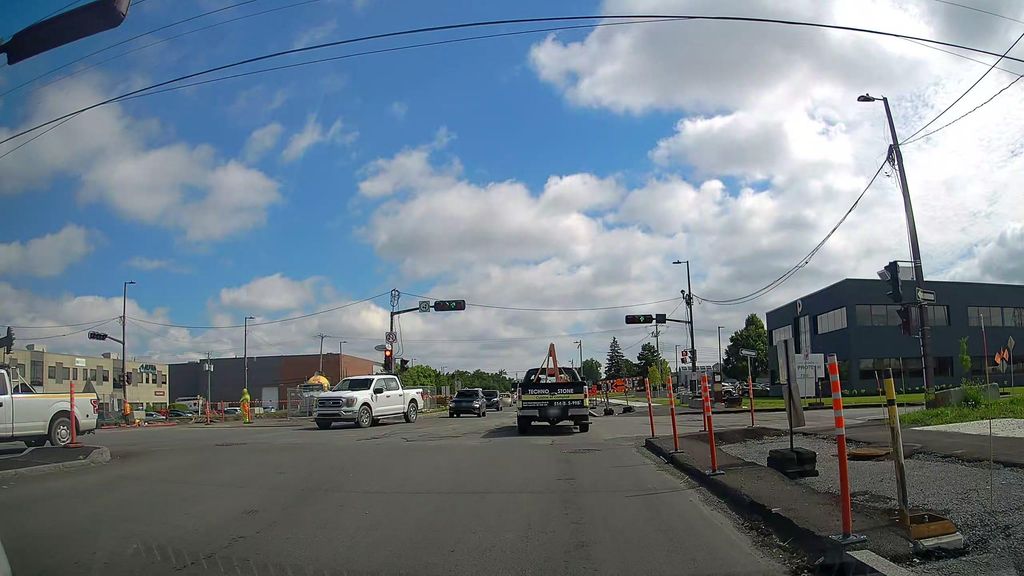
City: montreal